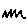
Label: zigzag